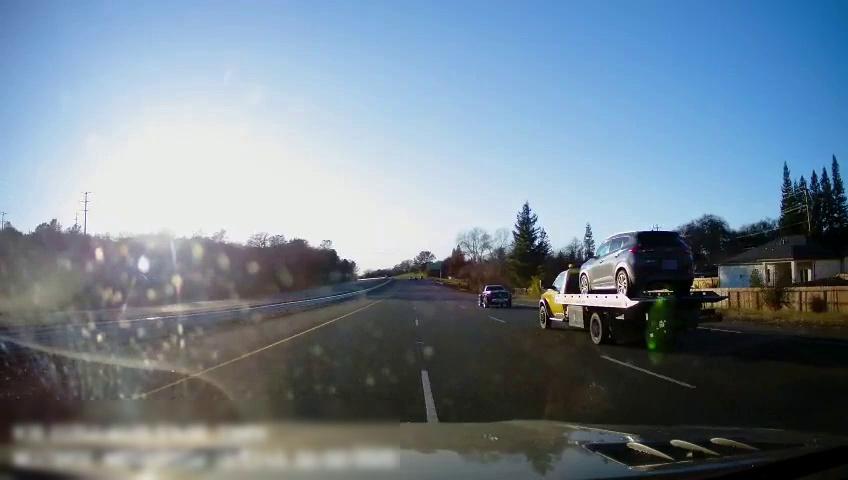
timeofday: Day
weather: Sunny
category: Drivable Space
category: Drivable Space
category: Vehicles | Car
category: Vehicles | Truck
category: Lanes | Current Lane
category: Lanes | Current Lane
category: Lanes | Alternate Lane
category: Lanes | Alternate Lane
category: Traffic | Signs